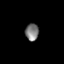
Tissue: prostate
Cell type: Myeloid cells
Senescence score: 0.3557
Nuclear area (px): 223
Mean DAPI intensity: 123.022